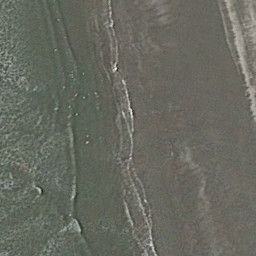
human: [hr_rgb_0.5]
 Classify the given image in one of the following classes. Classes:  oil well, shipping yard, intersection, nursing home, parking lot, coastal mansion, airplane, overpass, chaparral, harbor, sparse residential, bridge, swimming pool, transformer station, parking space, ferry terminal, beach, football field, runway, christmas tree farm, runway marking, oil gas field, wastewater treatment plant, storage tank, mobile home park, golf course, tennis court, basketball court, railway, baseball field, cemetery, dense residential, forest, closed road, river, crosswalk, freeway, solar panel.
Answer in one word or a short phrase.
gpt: beach